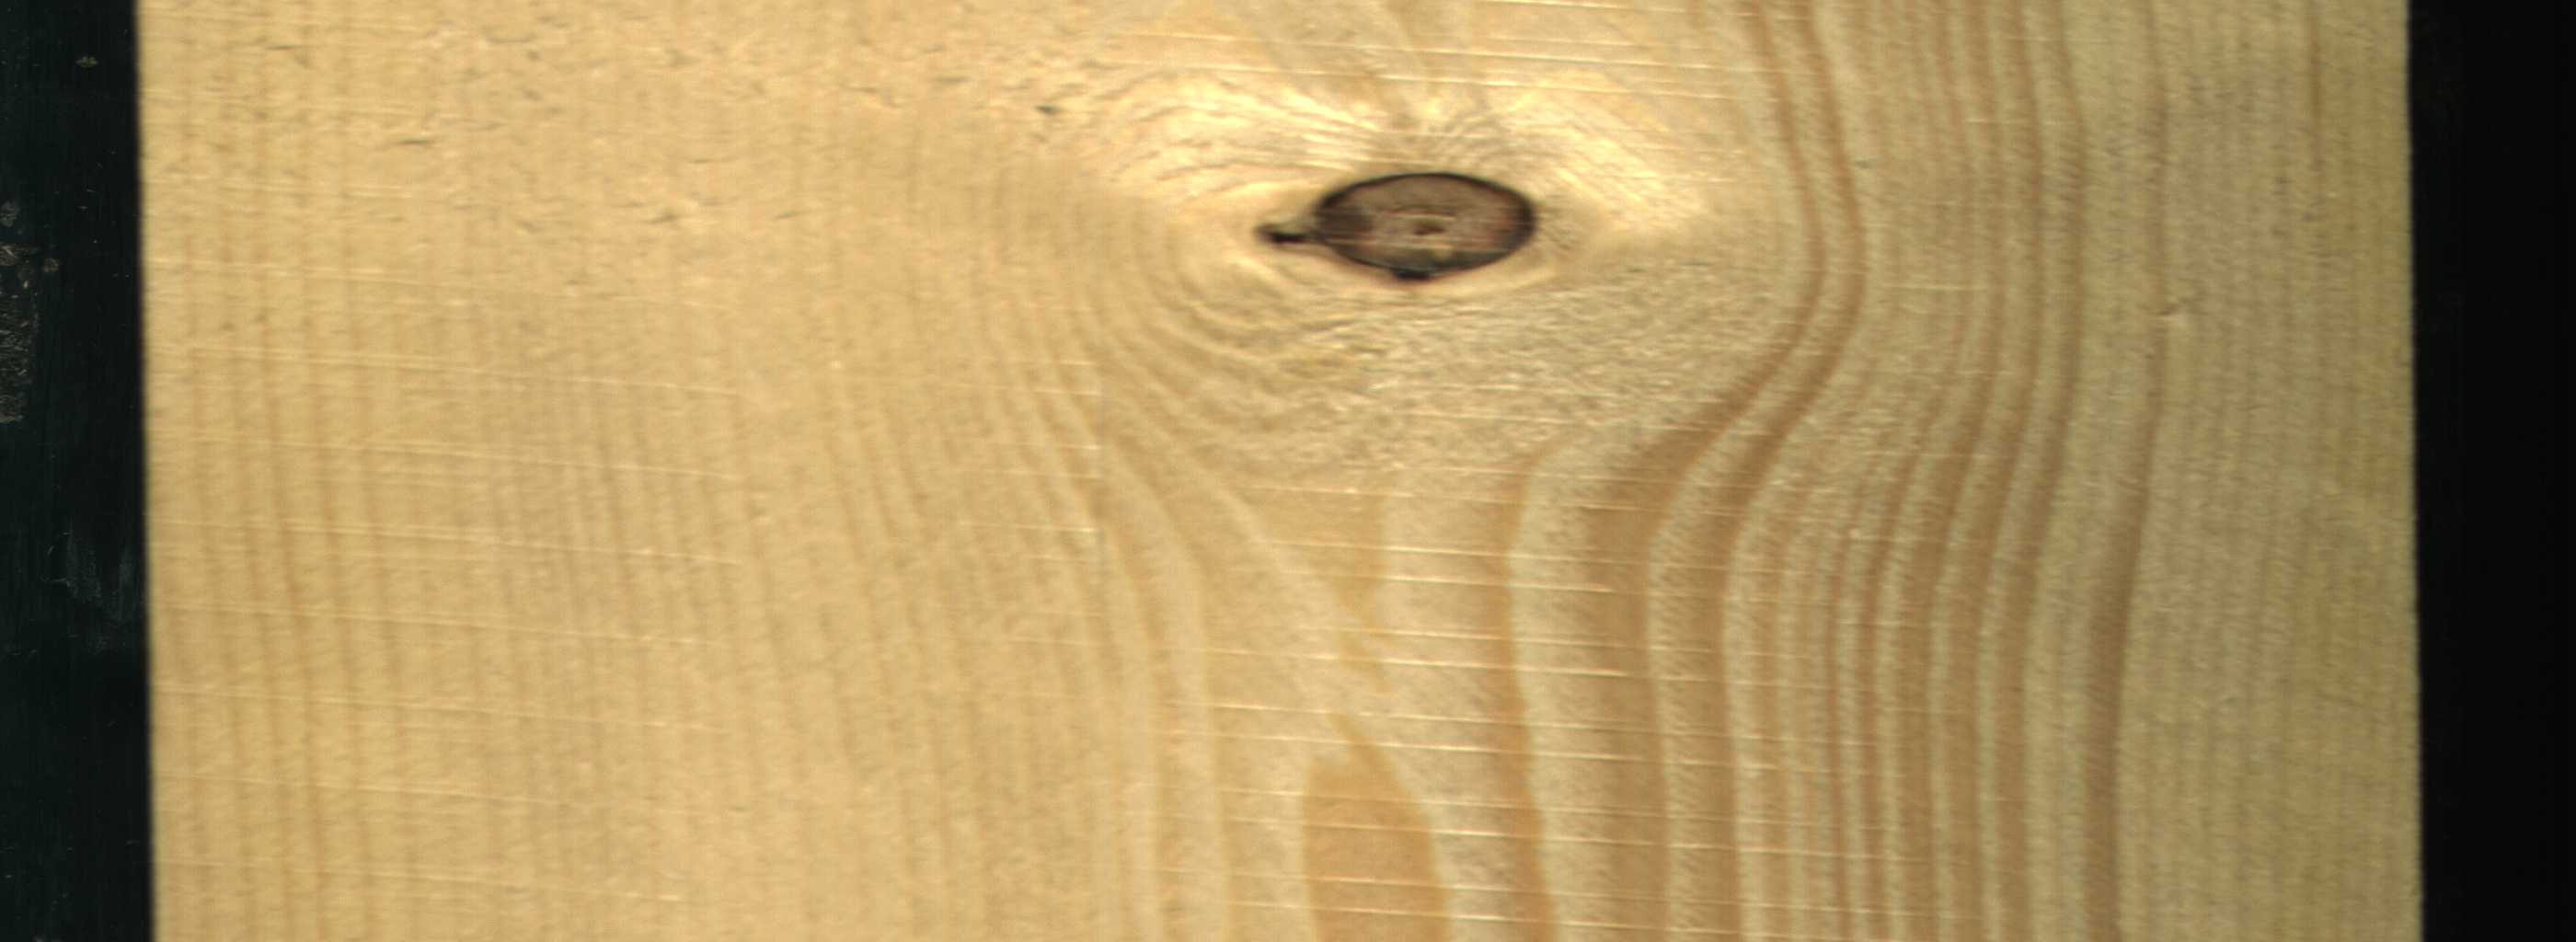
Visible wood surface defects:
Dead_Knot